Question: This is the main program, it has an instance called 'ai_settings' with width,height,and background color as attributes.Screen(surface) is created then in the main while loop we check for key events(gf.check_events),then update the ships location and the bullets location and finally draw the screen.
'''
import pygame
import sys
from Settings import Settings
from pygame.sprite import Group
from Ship import Ship
import game_functions as gf
def run_game():
ai_settings=Settings(1200,800,(230,230,230))
screen=pygame.display.set_mode((ai_settings.screen_width,
ai_settings.screen_height))
pygame.display.set_caption('left spacecrafr')
ship=Ship(screen,ai_settings)
bullets=Group()
while (True):
gf.check_events(ai_settings,screen,ship,bullets)
ship.update()
gf.update_bullets(bullets,ship)
gf.update_screen(ai_settings,screen,ship,bullets)
run_game()
'''
This has an initializer to create an instance and then set its current location and coordinates.Update function updates the ship's location according to key events not allowing the ship to disappear off the screen.
'blitme' function draws the ship.
'''
import sys
import pygame
class Ship():
def __init__(self,screen,ai_settings):
self.screen=screen
self.ai_settings=ai_settings
self.image=pygame.image.load('/Users/WIN-10/Desktop/alien
invasion/spacecraft.bmp')
self.rect=self.image.get_rect()
self.screen_rect=self.screen.get_rect()
self.speed_factor=self.ai_settings.ship_speed
'initializes the location of the ship and its coordinates'
self.rect.left=0
self.rect.centery=self.screen_rect.centery
self.centerx=float(self.rect.centerx)
self.centery=float(self.rect.centery)
'flags for key events'
self.moving_left=False
self.moving_right=False
self.moving_up=False
self.moving_down=False
def update(self):
'sets new location for ship,it never disappears from the screen'
if self.moving_left and self.rect.left>0:
self.centerx-=self.speed_factor
if self.moving_right and self.rect.right<self.screen_rect.right:
self.centerx+=self.speed_factor
if self.moving_down and self.rect.bottom<self.screen_rect.bottom:
self.centery+=self.speed_factor
if self.moving_up and self.rect.top>self.screen_rect.top:
self.centery-=self.speed_factor
self.rect.centerx=self.centerx
self.rect.centery=self.centery
def blitme(self):
'''draws the ship'''
self.screen.blit(self.image,self.rect)
'''

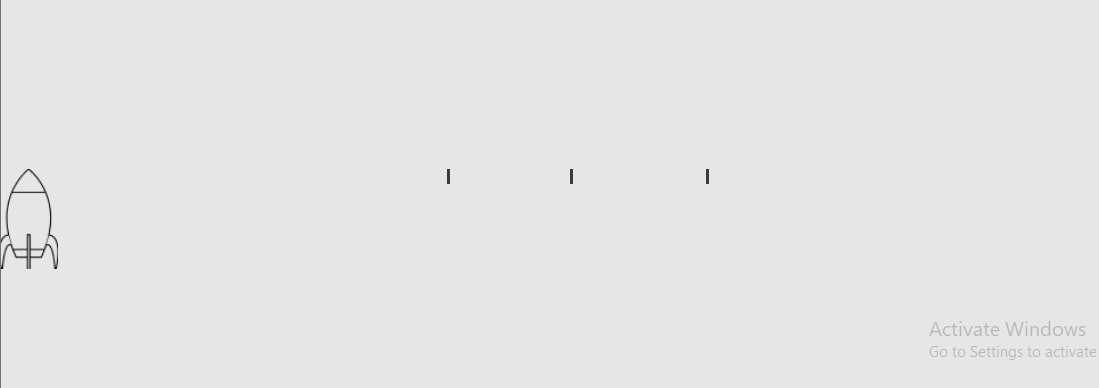
Answer: Pygame has a 'transform' method which allows you to rotate an image
'''
rotated_image = pygame.transform.rotate(self.image, -self.heading)
'''
'self.heading' is the angle to rotate the image by.
If you are a beginner, you may find that "Pygame Zero" makes things a little easier. The Pygame Zero's 'Actor' class has an 'angle' property which will do all the hard work for you.